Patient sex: F
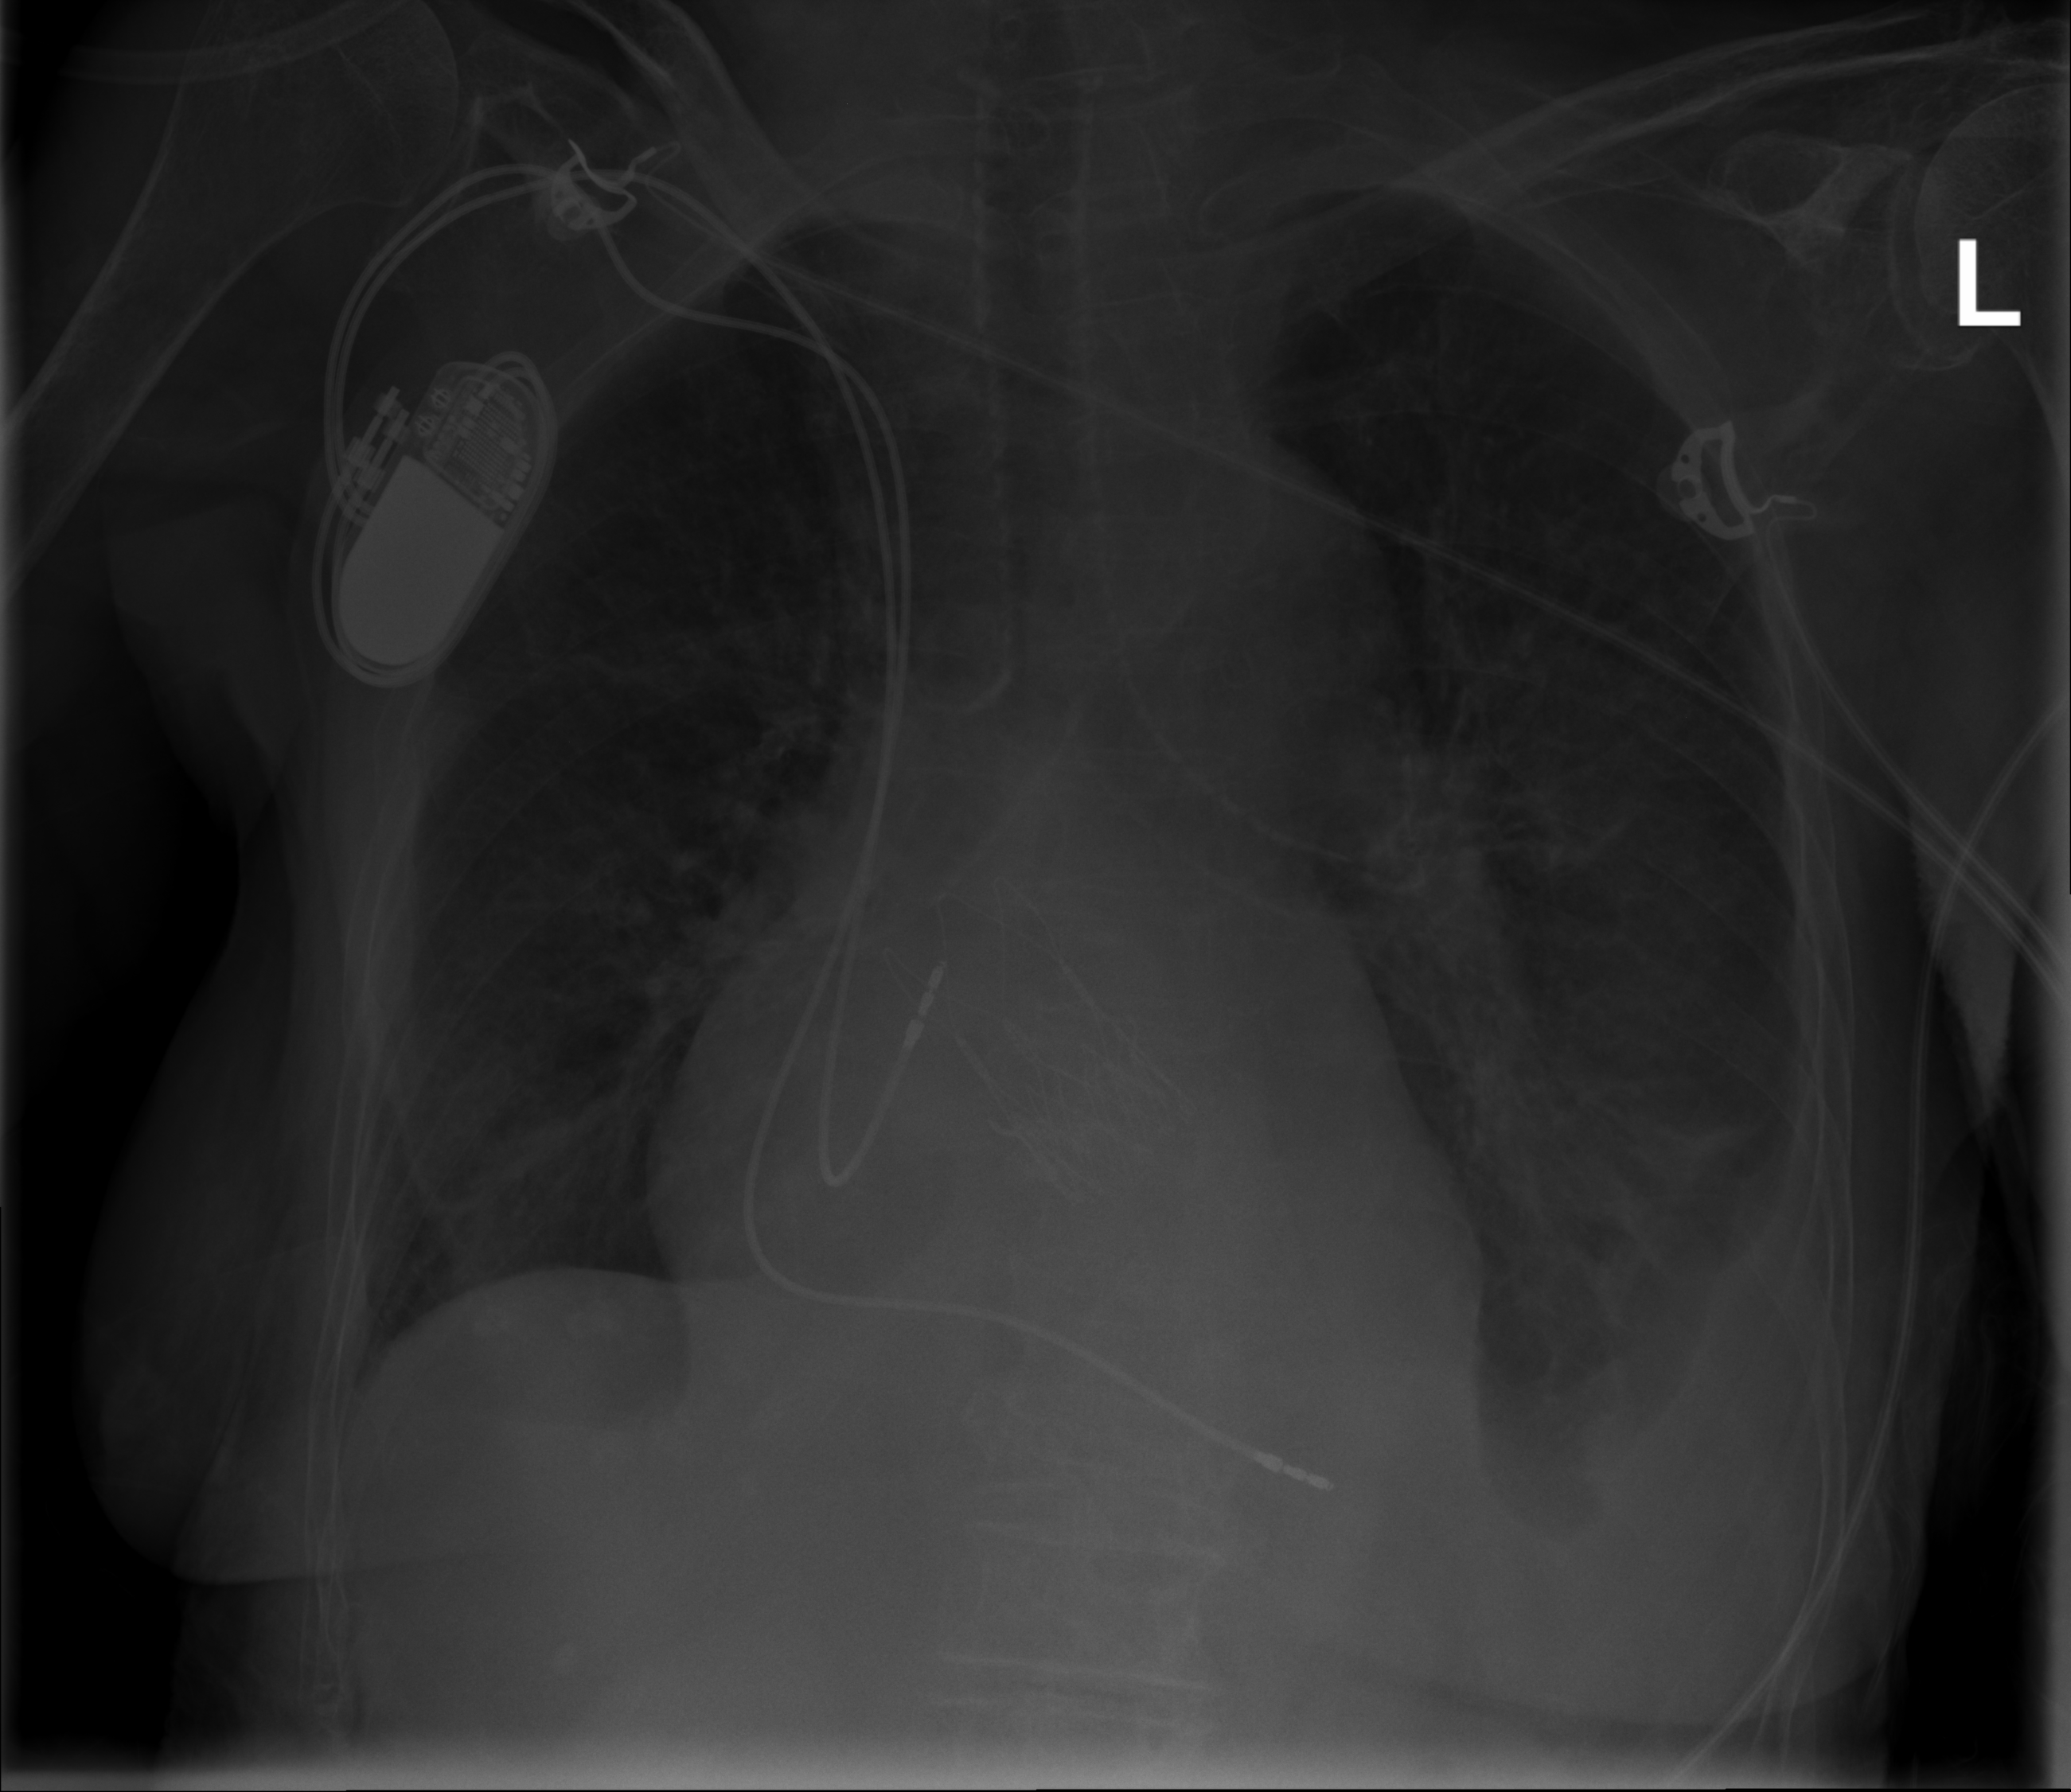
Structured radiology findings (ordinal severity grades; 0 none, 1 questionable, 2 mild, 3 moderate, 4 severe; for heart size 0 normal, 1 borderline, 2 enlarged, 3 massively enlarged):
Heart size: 0
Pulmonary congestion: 2
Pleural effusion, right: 0
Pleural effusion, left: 3
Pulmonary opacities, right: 2
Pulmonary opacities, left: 2
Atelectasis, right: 2
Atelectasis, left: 3